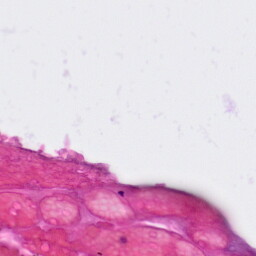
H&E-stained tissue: Colon